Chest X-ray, AP view. Patient: 72 years old, sex F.
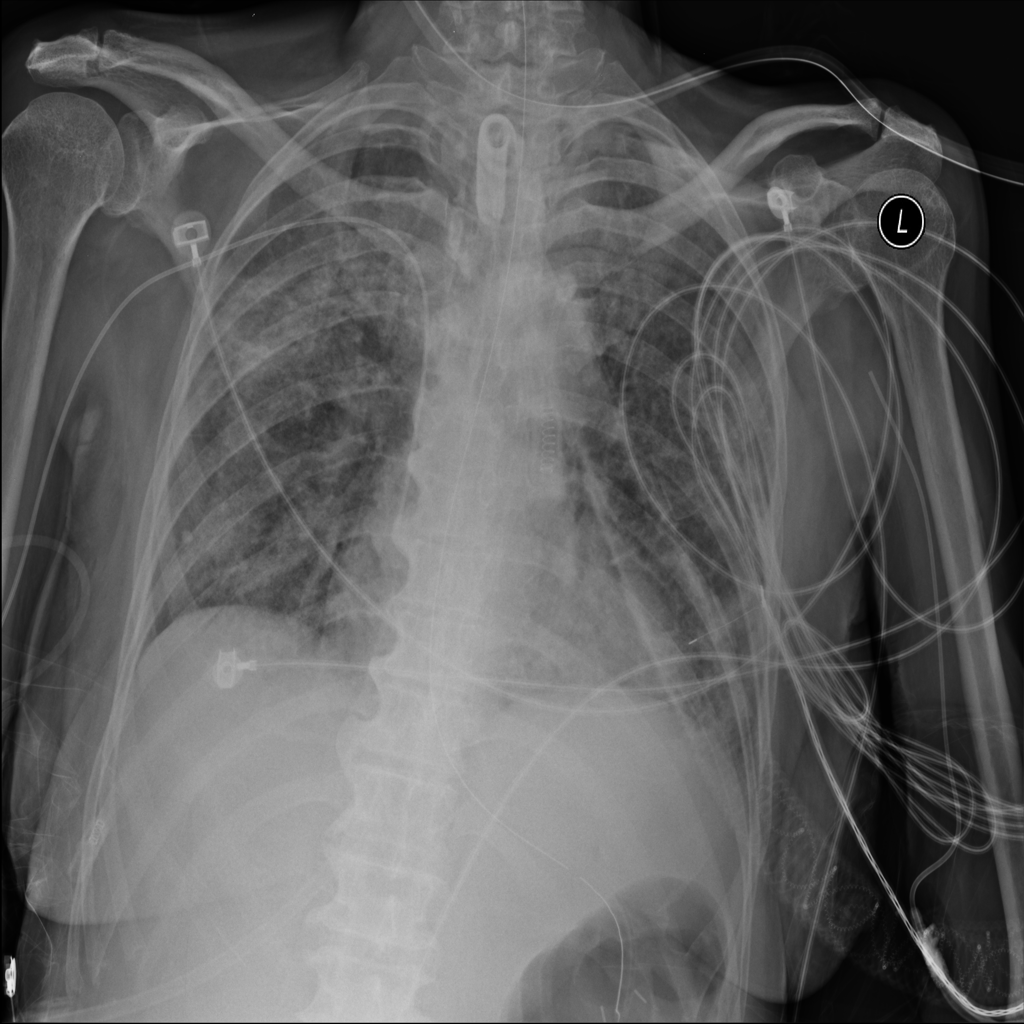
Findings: No Finding